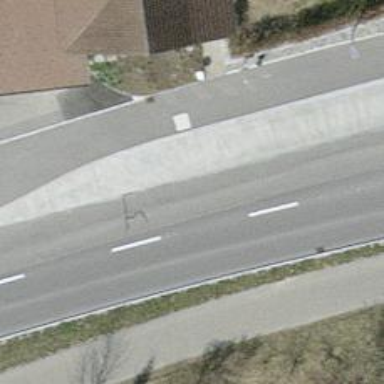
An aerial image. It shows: Platform for public transport is situated by the road.